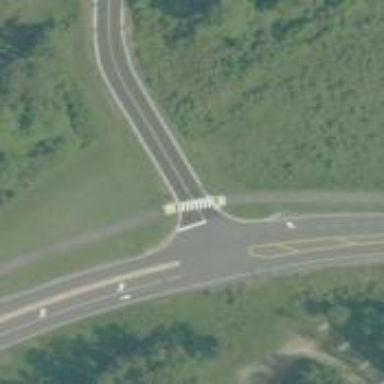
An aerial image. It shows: Marked crossing on asphalt cycleway road.